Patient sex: F
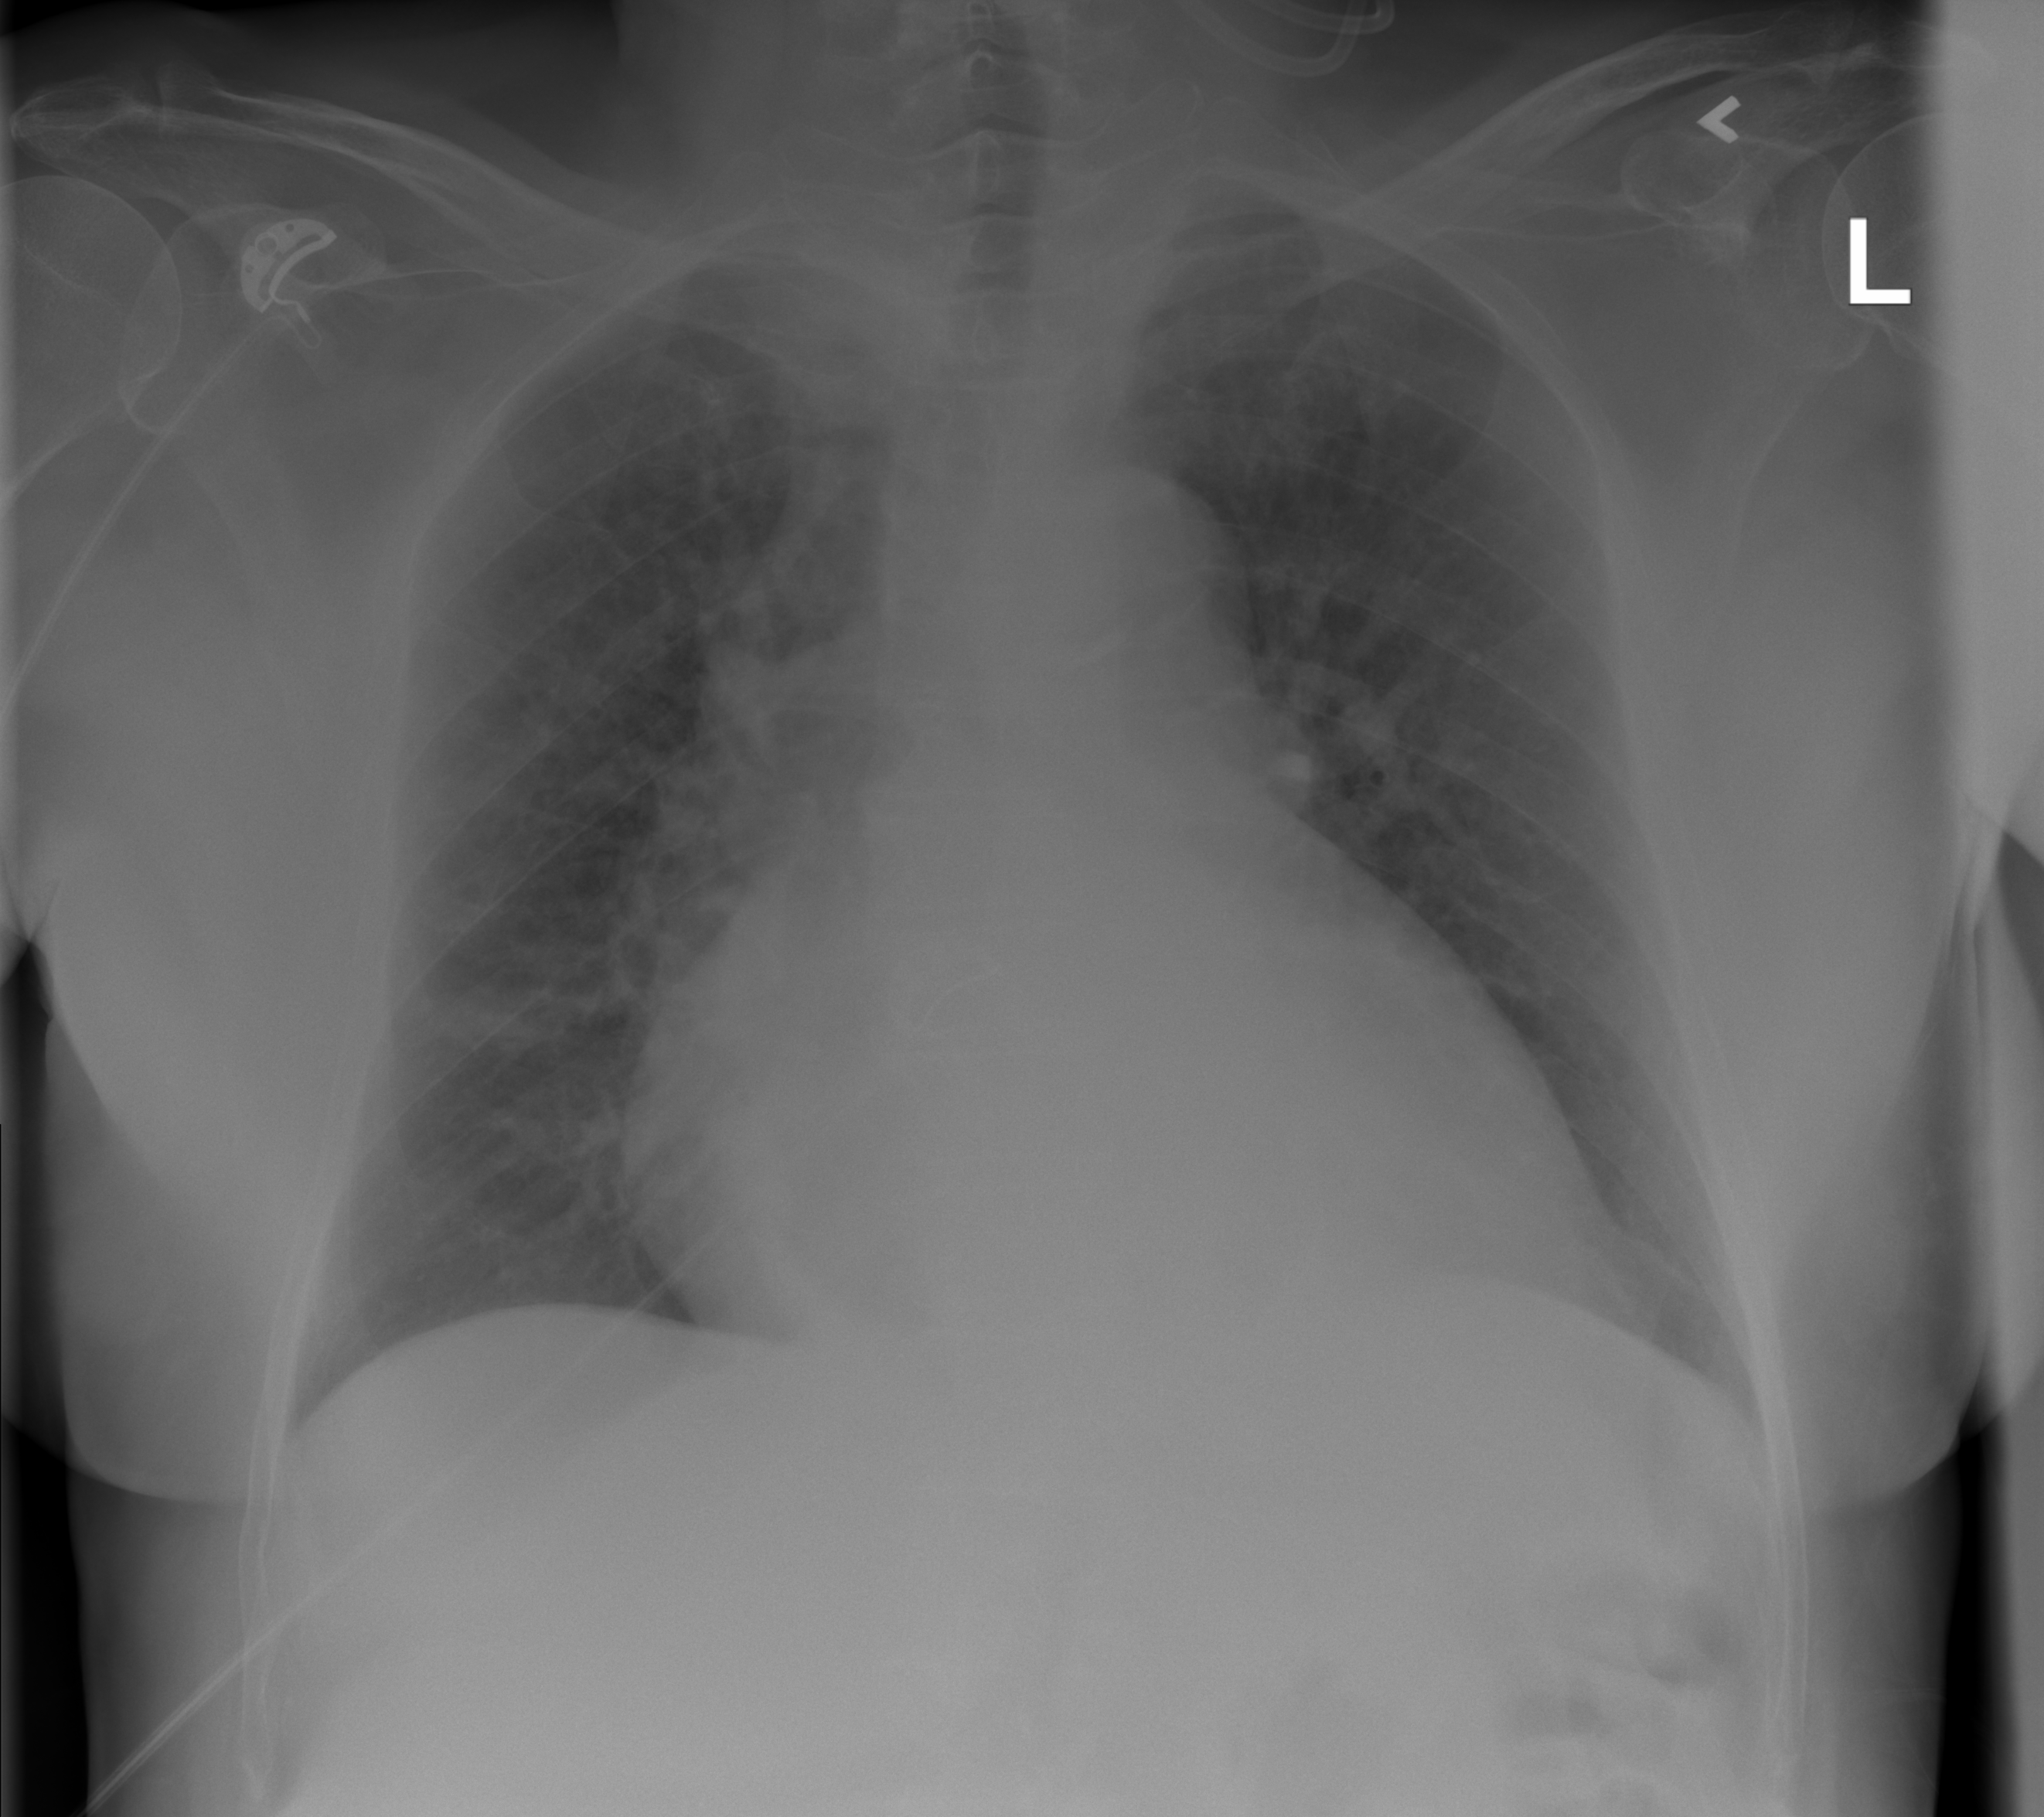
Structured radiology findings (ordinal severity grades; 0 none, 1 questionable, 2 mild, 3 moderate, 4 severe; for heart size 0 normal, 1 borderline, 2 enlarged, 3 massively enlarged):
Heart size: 3
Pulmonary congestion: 2
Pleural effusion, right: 0
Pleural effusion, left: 0
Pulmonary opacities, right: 0
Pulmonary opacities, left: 0
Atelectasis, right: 0
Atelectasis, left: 2